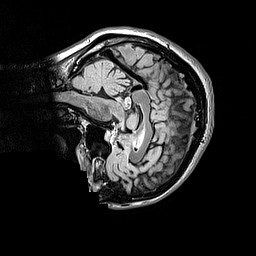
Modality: FLAIR
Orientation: sagittal
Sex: female
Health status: ill
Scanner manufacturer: siemens
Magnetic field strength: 3 T
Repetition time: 5 s
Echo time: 0.388 s